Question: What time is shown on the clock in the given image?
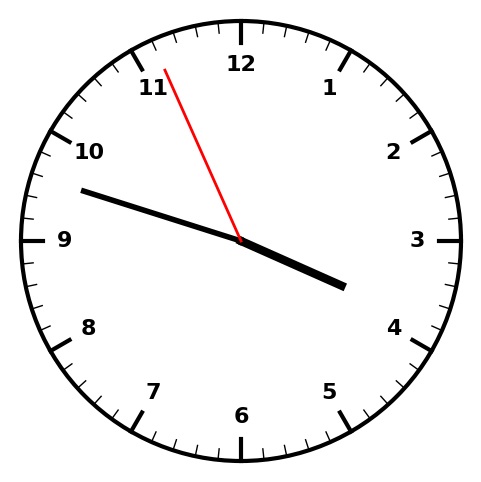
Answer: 03:47:56